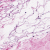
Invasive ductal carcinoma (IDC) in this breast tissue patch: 0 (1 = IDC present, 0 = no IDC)